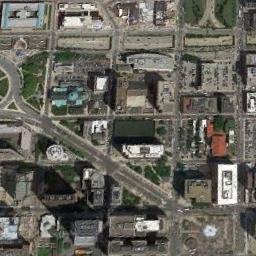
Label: commercial_area